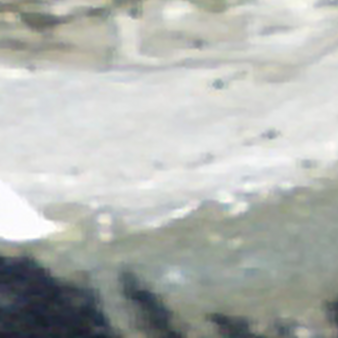
Label: other